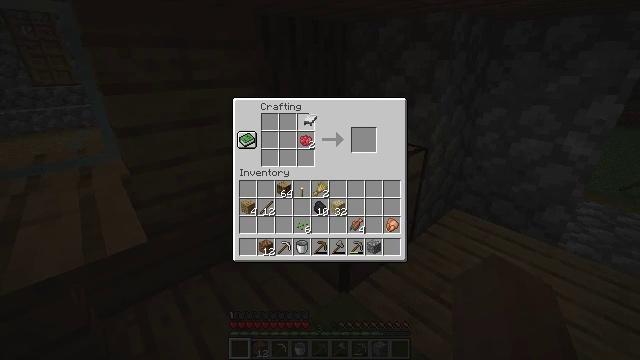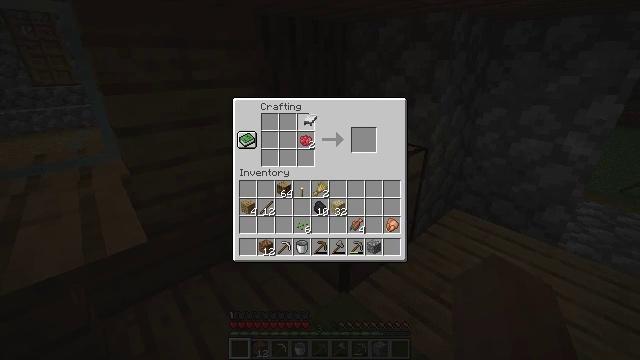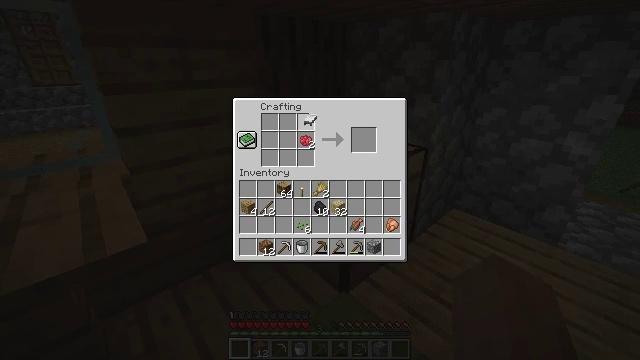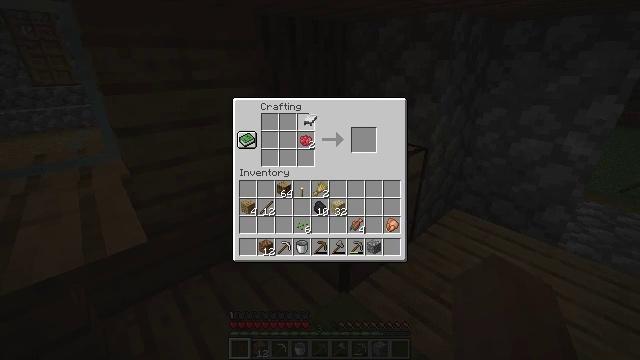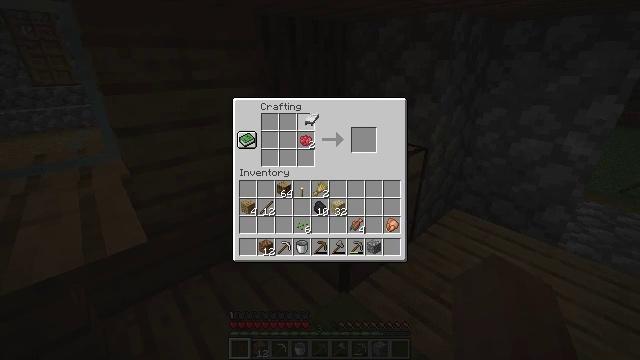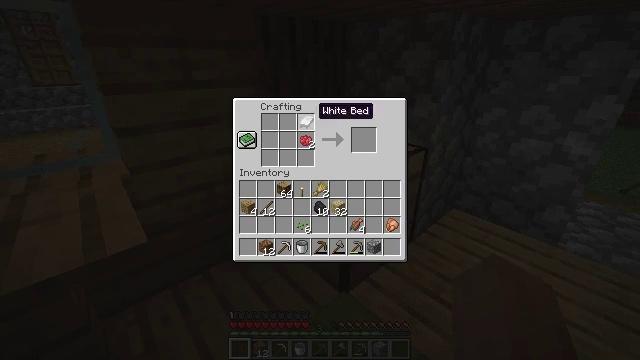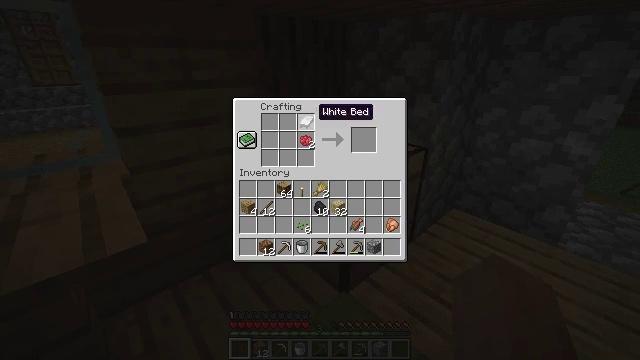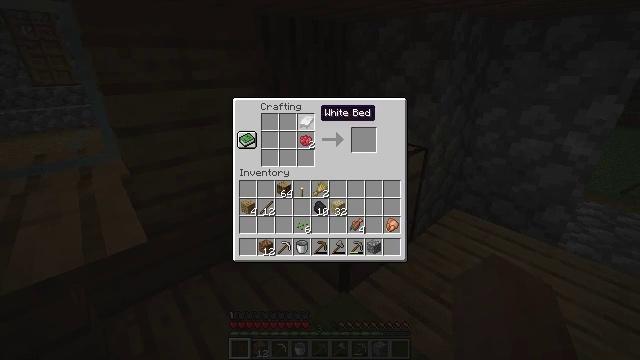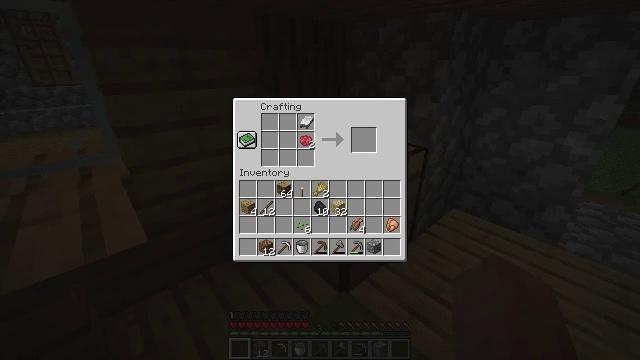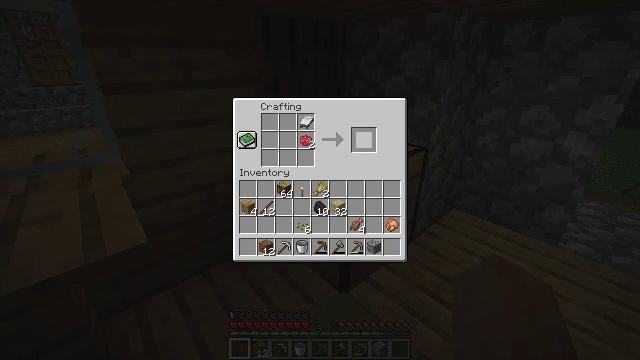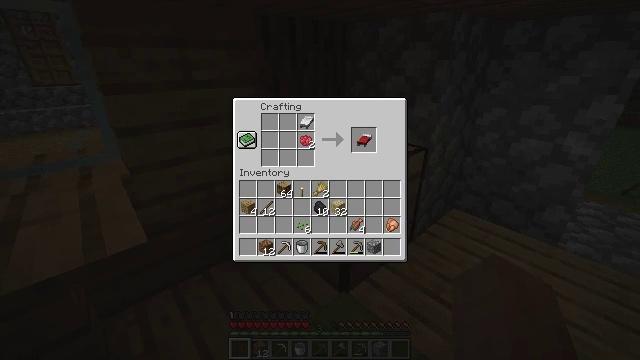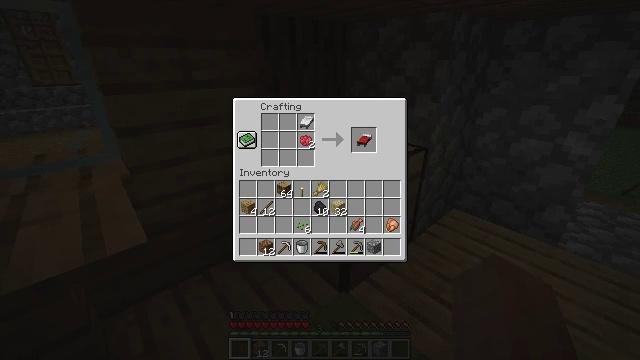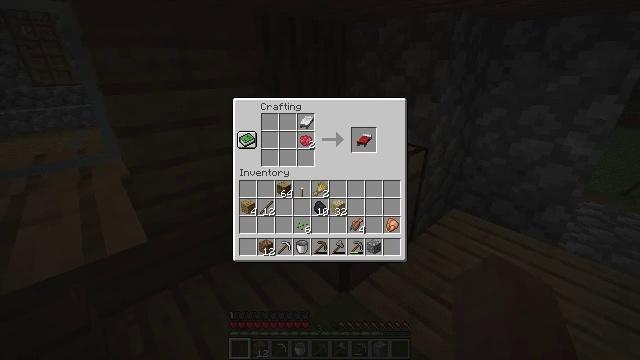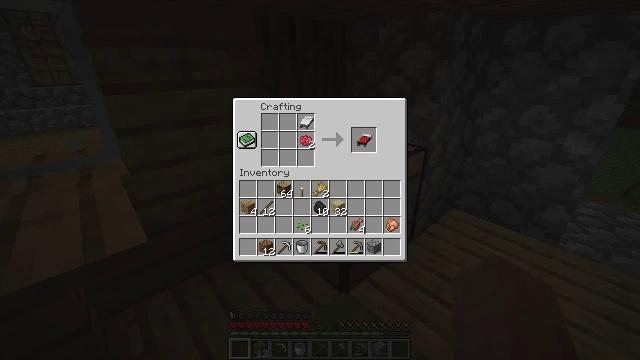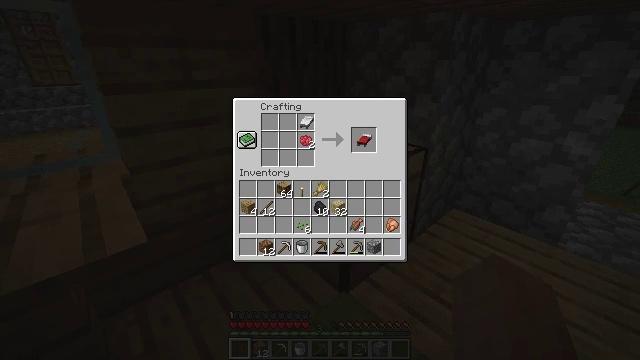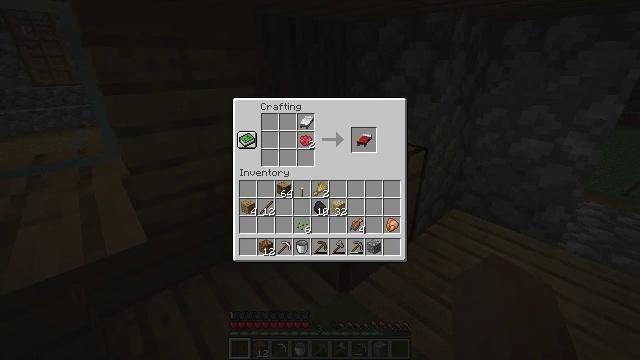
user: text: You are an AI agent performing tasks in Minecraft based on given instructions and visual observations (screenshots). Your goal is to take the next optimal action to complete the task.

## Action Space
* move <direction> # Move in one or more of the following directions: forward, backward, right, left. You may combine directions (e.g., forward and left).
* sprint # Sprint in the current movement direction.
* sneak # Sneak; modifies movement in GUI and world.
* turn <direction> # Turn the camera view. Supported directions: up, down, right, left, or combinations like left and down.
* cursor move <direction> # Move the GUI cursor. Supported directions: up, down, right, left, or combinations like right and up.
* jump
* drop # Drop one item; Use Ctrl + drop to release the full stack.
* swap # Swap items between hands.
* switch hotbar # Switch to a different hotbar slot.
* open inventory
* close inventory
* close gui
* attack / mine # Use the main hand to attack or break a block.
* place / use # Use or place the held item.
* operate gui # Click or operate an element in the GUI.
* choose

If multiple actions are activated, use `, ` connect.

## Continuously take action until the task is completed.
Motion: motion action
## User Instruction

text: Combine wool and planks to craft a red bed.
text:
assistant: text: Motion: operate gui
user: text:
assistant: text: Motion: operate gui
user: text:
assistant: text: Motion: operate gui
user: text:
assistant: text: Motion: operate gui
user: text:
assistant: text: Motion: no_op
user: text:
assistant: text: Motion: no_op
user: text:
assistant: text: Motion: no_op
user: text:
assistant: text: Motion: cursor move right and down
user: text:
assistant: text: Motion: cursor move right and down
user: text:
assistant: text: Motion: cursor move right
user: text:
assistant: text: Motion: no_op
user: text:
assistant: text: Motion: no_op
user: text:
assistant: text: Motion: no_op
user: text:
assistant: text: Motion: no_op
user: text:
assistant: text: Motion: no_op
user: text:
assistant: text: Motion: no_op
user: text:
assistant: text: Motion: cursor move left
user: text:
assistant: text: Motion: no_op
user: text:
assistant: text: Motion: no_op
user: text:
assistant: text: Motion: no_op
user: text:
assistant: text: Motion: no_op
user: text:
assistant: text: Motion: no_op
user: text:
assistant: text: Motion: no_op
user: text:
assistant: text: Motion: operate gui
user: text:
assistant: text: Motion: operate gui
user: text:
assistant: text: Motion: no_op
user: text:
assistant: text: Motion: no_op
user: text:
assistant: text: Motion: no_op
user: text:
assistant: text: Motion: no_op